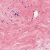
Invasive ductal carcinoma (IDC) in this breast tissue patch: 0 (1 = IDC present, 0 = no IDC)